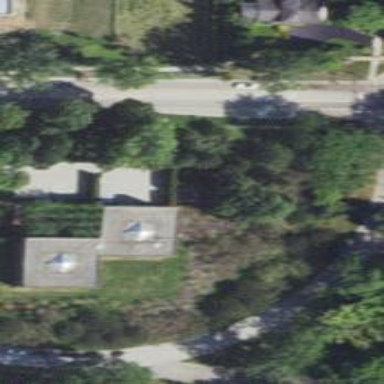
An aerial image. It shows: Barrier denoted by row of trees.